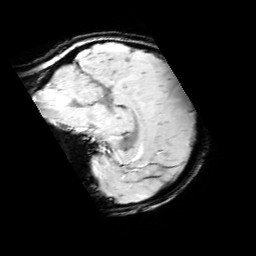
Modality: SWI
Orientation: sagittal
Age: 9
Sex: female
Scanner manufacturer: siemens
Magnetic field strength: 3 T
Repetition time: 0.027 s
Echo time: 0.02 s